Field crop: tomato
Growth stage: 1
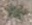
Species: solanum